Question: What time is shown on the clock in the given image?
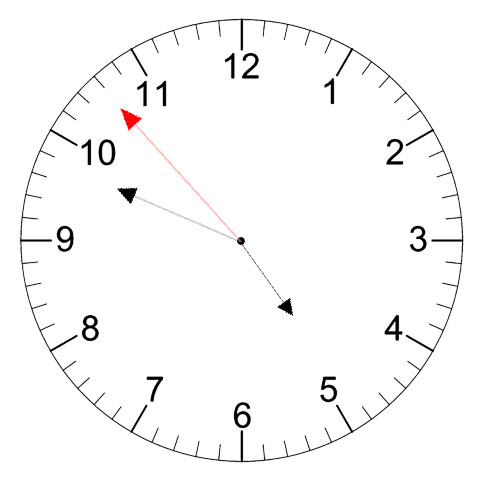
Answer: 04:48:53